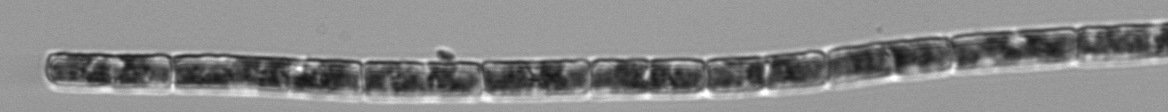
Label: Guinardia_delicatula